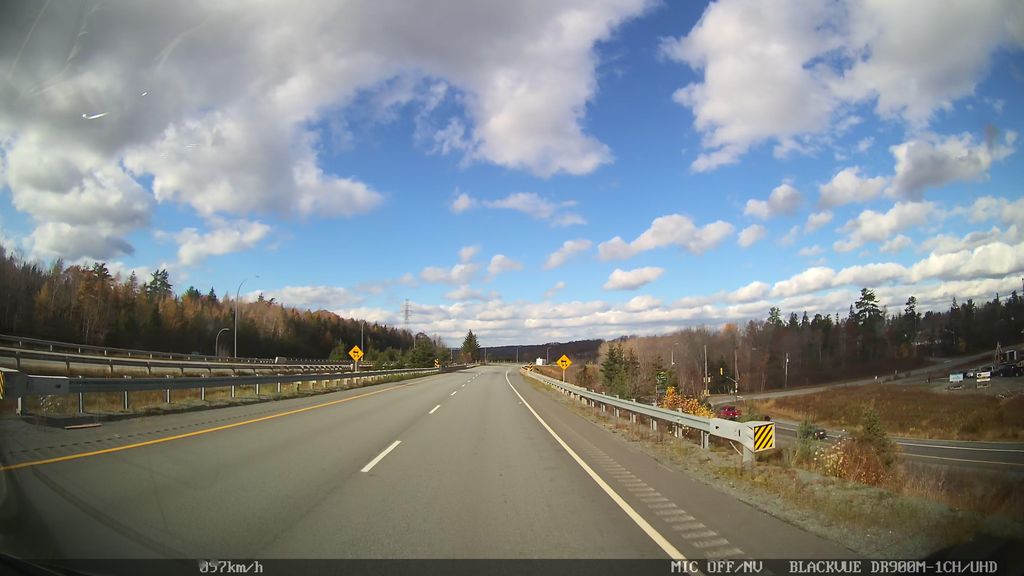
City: halifax